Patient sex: M
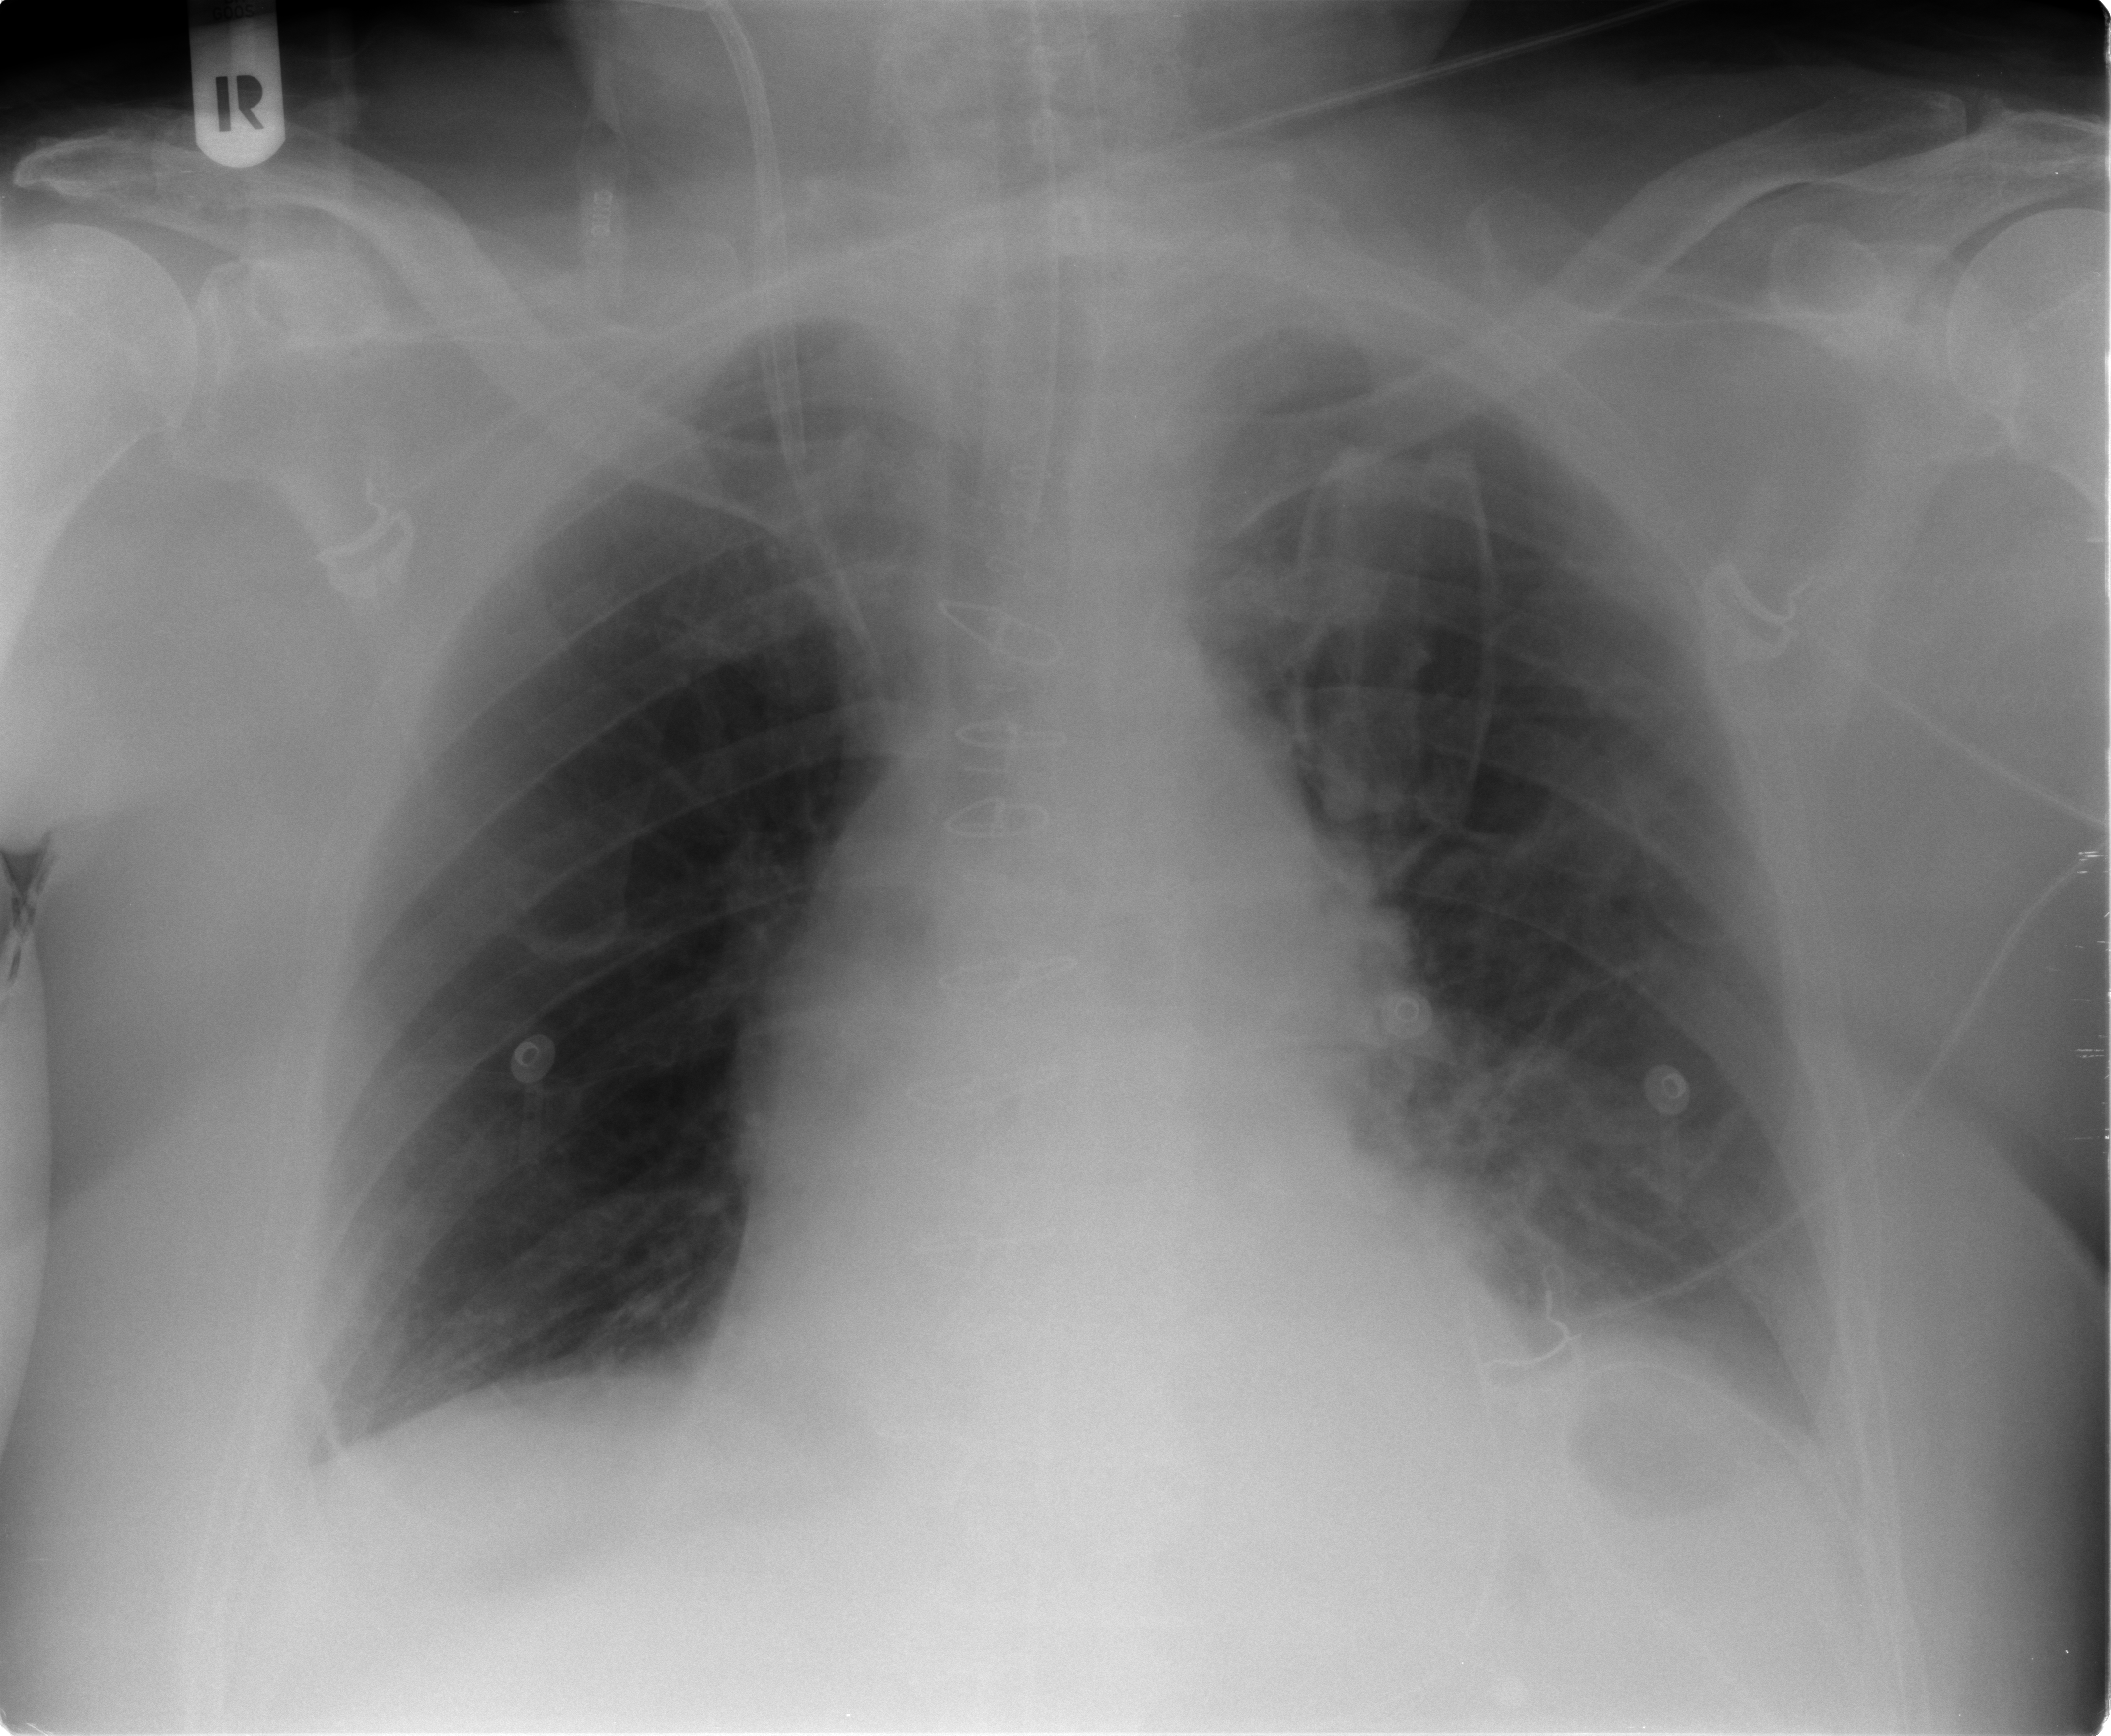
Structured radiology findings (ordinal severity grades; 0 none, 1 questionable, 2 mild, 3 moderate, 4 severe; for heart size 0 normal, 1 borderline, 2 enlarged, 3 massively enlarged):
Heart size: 0
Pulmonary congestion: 0
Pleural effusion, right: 1
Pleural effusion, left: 2
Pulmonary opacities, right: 0
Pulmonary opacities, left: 0
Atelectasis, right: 2
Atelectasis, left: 2